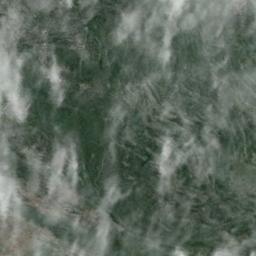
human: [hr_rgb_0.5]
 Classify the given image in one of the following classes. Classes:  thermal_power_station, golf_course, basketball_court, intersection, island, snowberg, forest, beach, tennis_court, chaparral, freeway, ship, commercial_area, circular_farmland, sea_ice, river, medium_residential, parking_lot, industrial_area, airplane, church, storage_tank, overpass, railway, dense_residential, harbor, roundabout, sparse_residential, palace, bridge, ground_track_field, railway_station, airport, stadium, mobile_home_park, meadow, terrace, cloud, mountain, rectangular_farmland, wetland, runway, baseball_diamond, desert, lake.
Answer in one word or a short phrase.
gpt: cloud